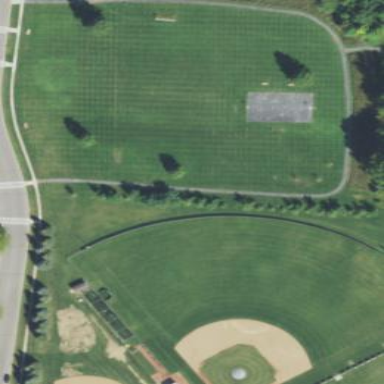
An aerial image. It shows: Baseball pitch for leisure land activities.